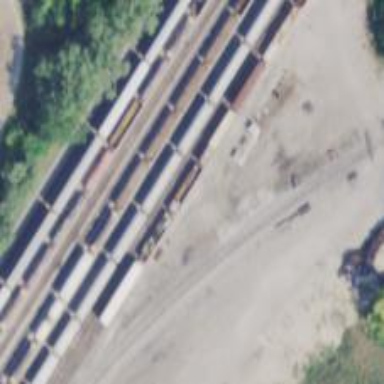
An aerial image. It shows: Railway yard used for manifest purposes.